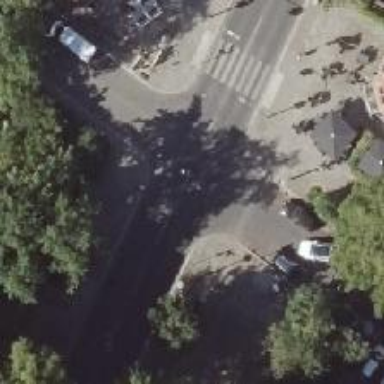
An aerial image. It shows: Unmarked crossing on the road.